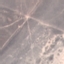
Land use / land cover: HerbaceousVegetation